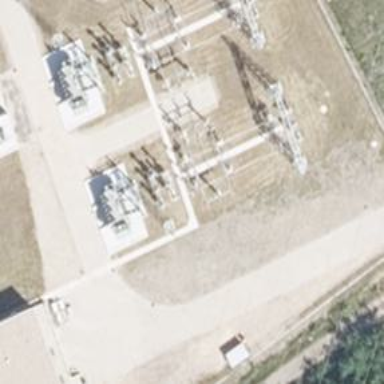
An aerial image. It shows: Power line in the image.